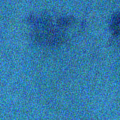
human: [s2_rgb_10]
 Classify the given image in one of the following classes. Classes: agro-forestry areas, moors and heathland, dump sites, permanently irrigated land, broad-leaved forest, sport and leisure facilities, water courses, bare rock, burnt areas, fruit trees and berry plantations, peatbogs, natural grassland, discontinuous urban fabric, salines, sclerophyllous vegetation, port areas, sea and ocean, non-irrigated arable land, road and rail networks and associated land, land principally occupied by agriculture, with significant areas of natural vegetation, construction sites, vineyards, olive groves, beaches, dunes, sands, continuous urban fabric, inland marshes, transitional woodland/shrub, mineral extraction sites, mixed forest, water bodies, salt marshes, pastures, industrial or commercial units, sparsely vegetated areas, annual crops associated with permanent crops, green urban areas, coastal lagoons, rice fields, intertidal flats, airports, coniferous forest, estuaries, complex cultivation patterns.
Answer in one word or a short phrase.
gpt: sea and ocean